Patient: sex F, age 49
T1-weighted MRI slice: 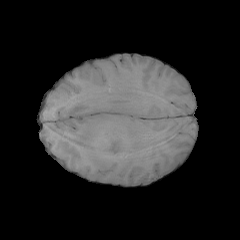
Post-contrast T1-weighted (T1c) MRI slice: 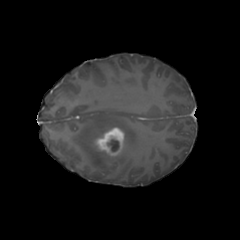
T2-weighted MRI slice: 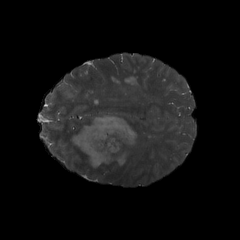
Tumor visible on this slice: yes
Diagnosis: Glioblastoma, IDH-wildtype
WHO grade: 4